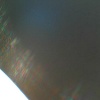
Label: sunburn